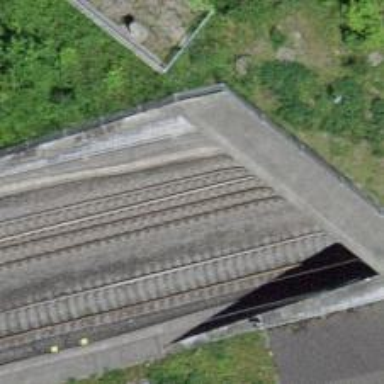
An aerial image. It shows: Single railway track with electrified contact line.